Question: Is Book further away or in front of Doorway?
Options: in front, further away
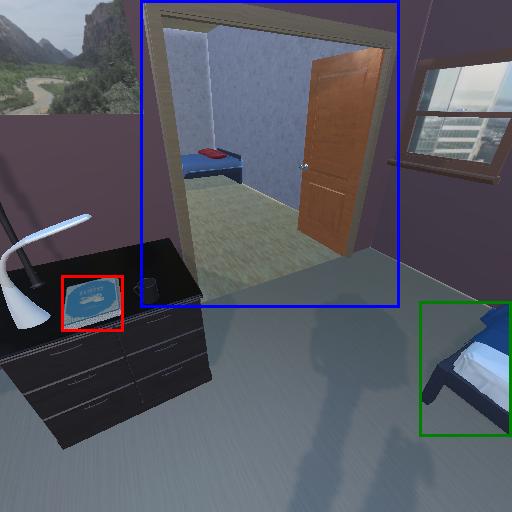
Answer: in front